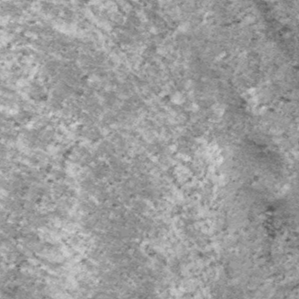
Label: frost